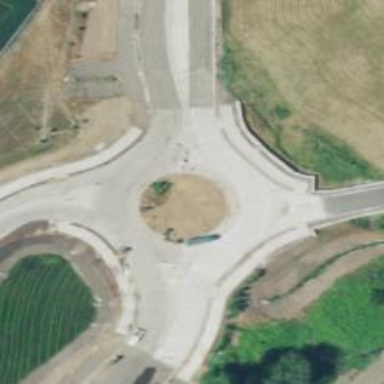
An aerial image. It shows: Crossing on the cycleway.